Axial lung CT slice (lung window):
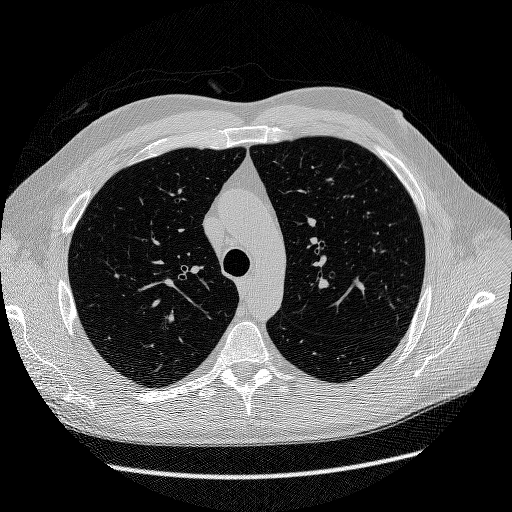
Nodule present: no